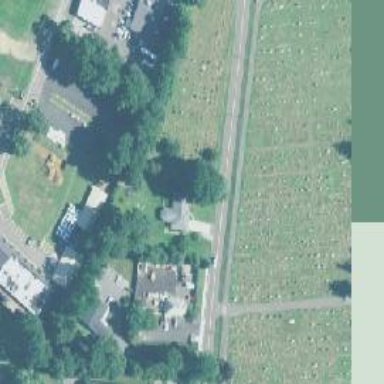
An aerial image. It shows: Cemetery area categorized as cemetery.